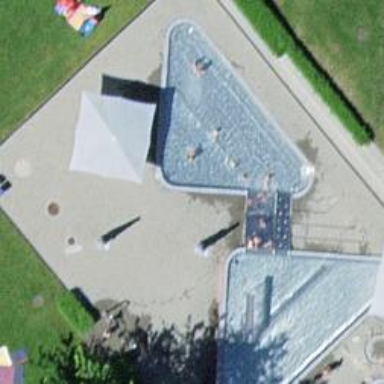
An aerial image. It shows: Outdoor swimming pool located on leisure land.